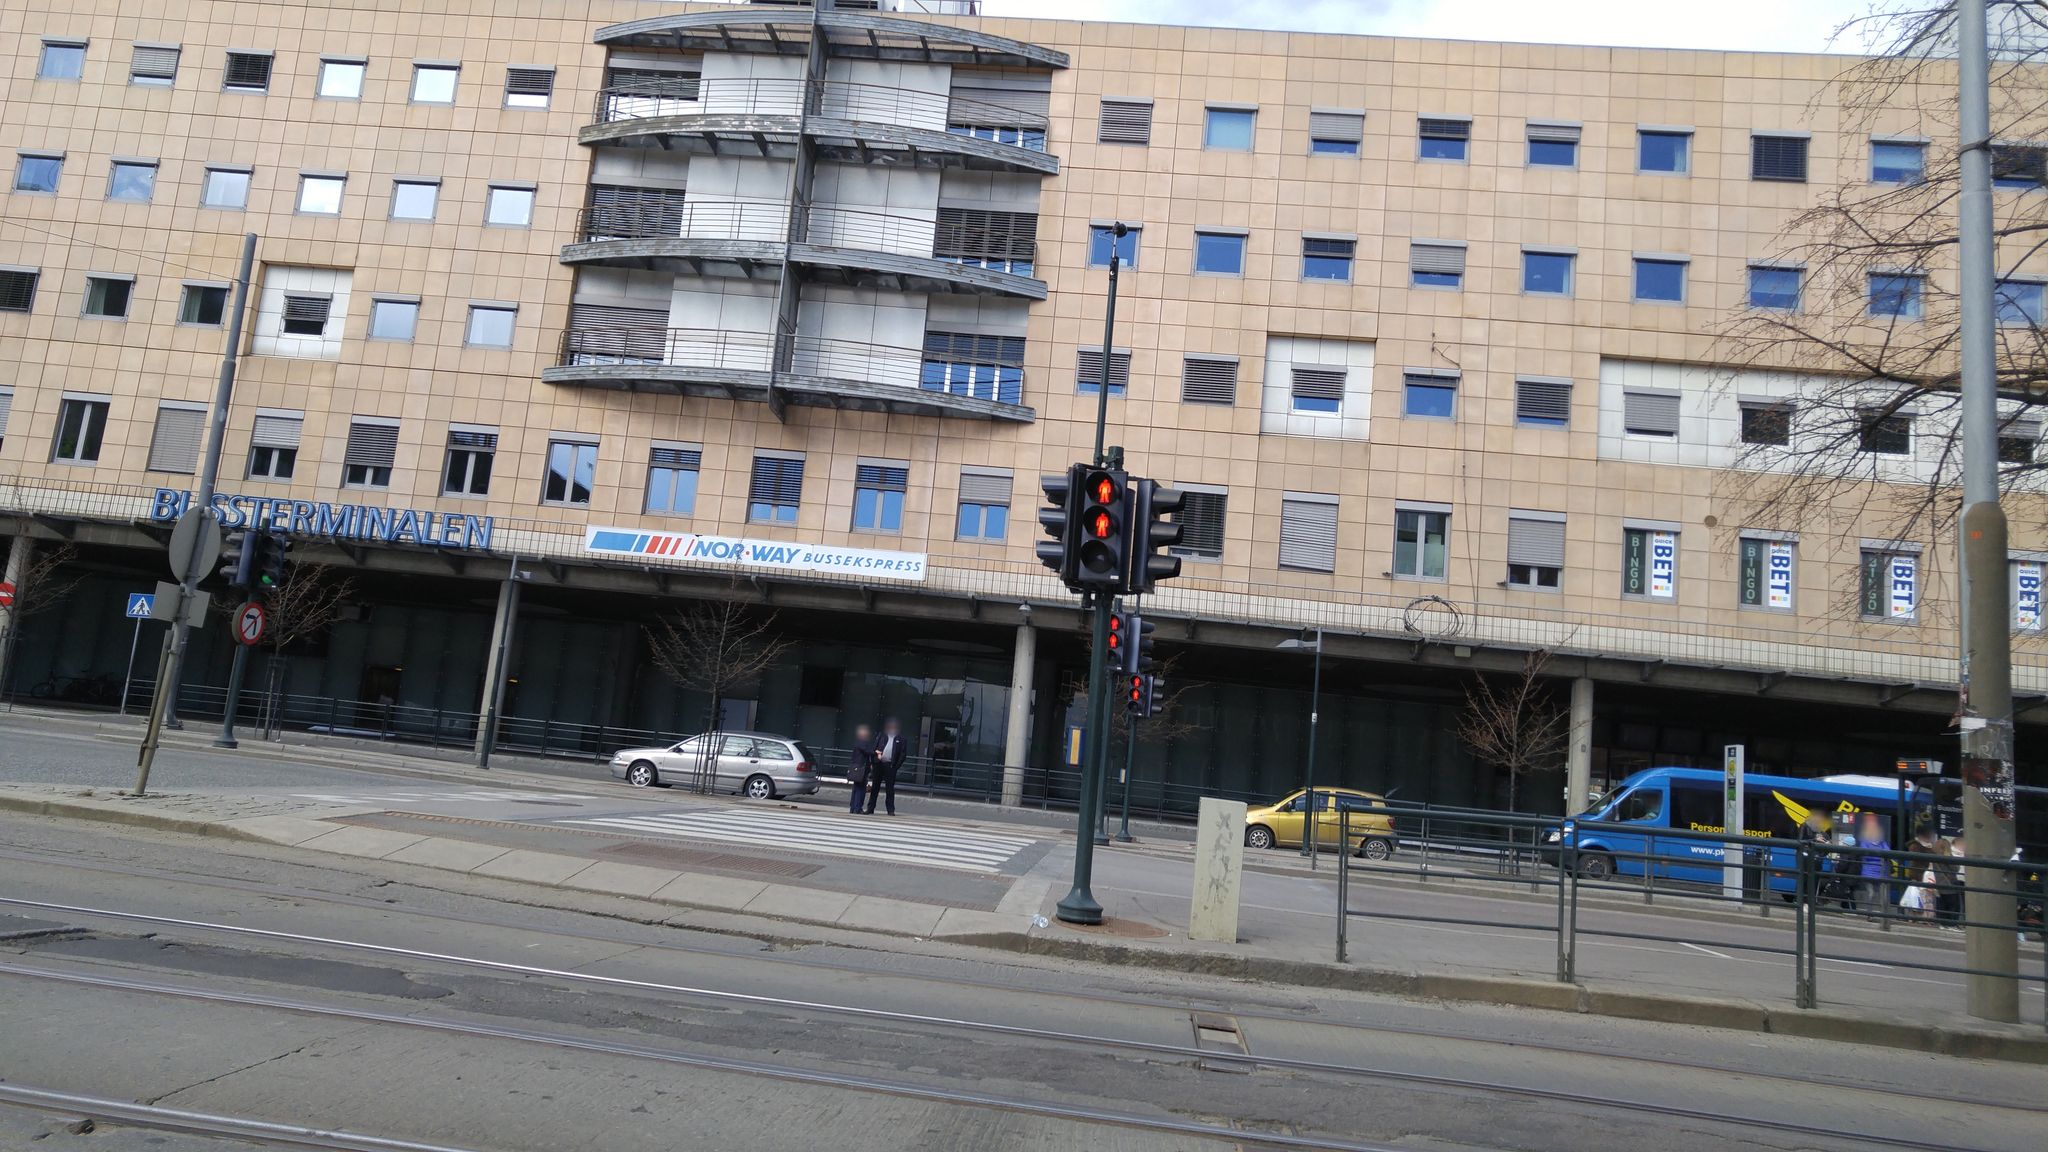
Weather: clear
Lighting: day
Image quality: good
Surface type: walking surface
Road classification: footway
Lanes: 2
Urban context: urban centre
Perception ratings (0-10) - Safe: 1.9, Lively: 7.51, Beautiful: 6.63, Boring: 3.25, Depressing: 2.62, Wealthy: 4.92